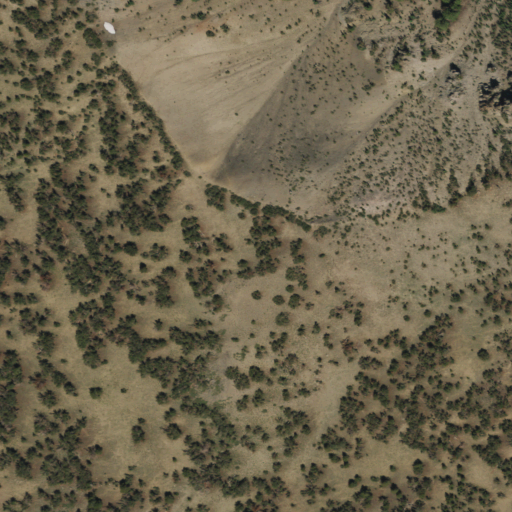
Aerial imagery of mountain in Nevada named Tamarack Peak containing shrub and evergreen forest